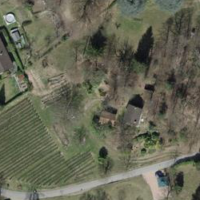
EUNIS habitat code: 41
Species observed at this site:
Nerium oleander